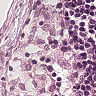
Metastatic tissue present: no